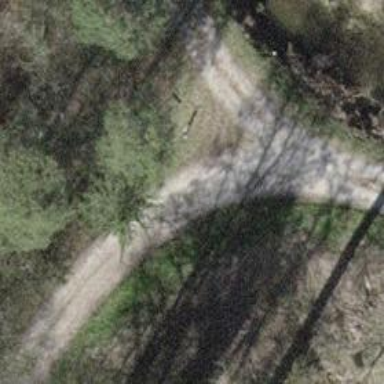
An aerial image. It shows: Pebblestone track with grade2 quality.